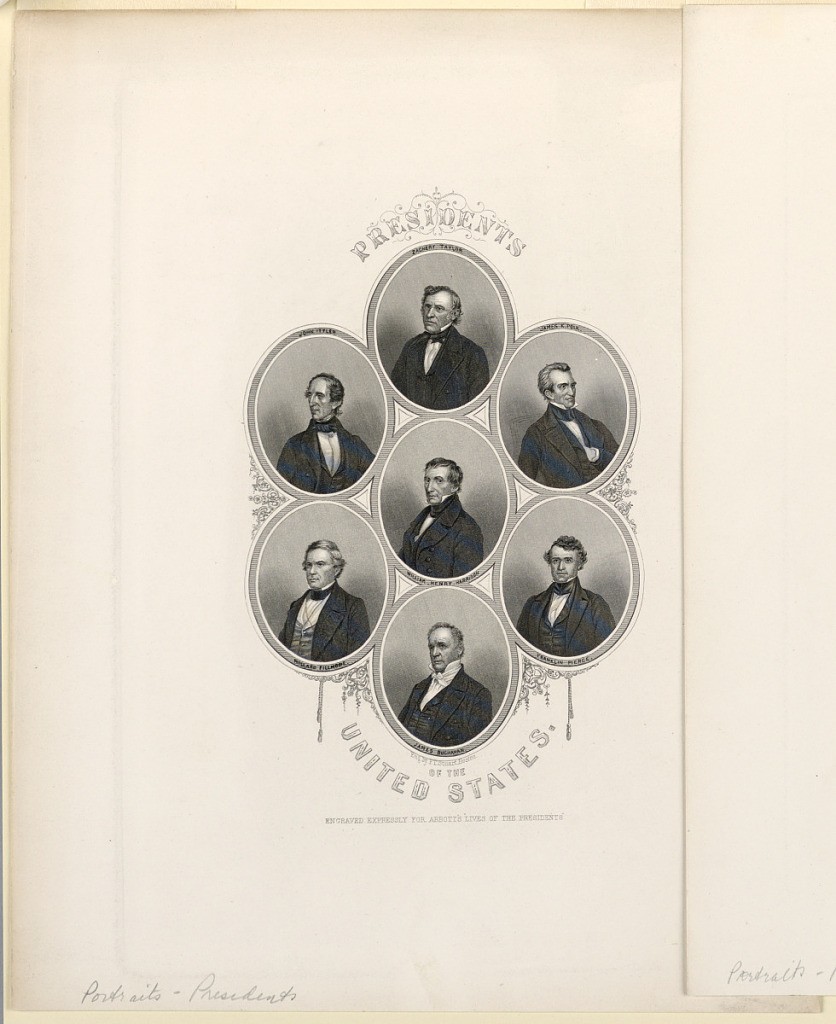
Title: Portraits of United State
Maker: Frederick T. Stuart, 1837 – 1913
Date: ca. 1888
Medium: Steel engraving Support: white wove paper
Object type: Print
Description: Vertical rectangle; within oval frames are bust length portraits of the presidents, grouped around a central vignette of government buildings. Illustration for John Stevens Cabot Abbott's ''Lives of the Presidents.'' matted with 1957-148-50D.